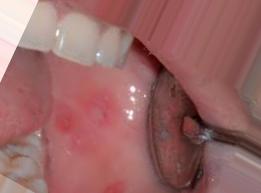
Condition: Mouth Ulcer